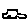
Label: car